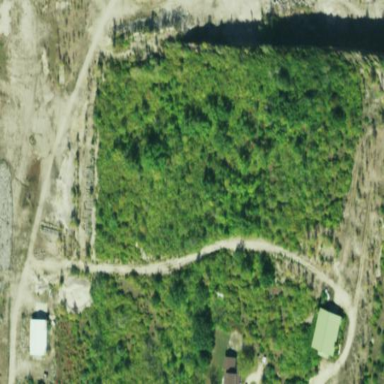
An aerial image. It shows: Quarry area.